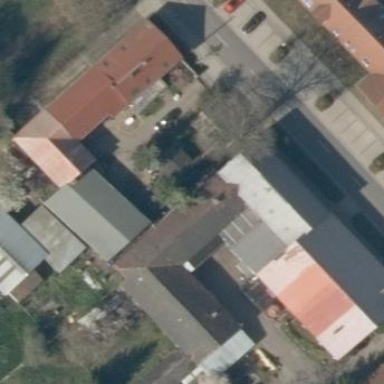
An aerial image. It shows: Building that houses restaurant.